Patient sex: M
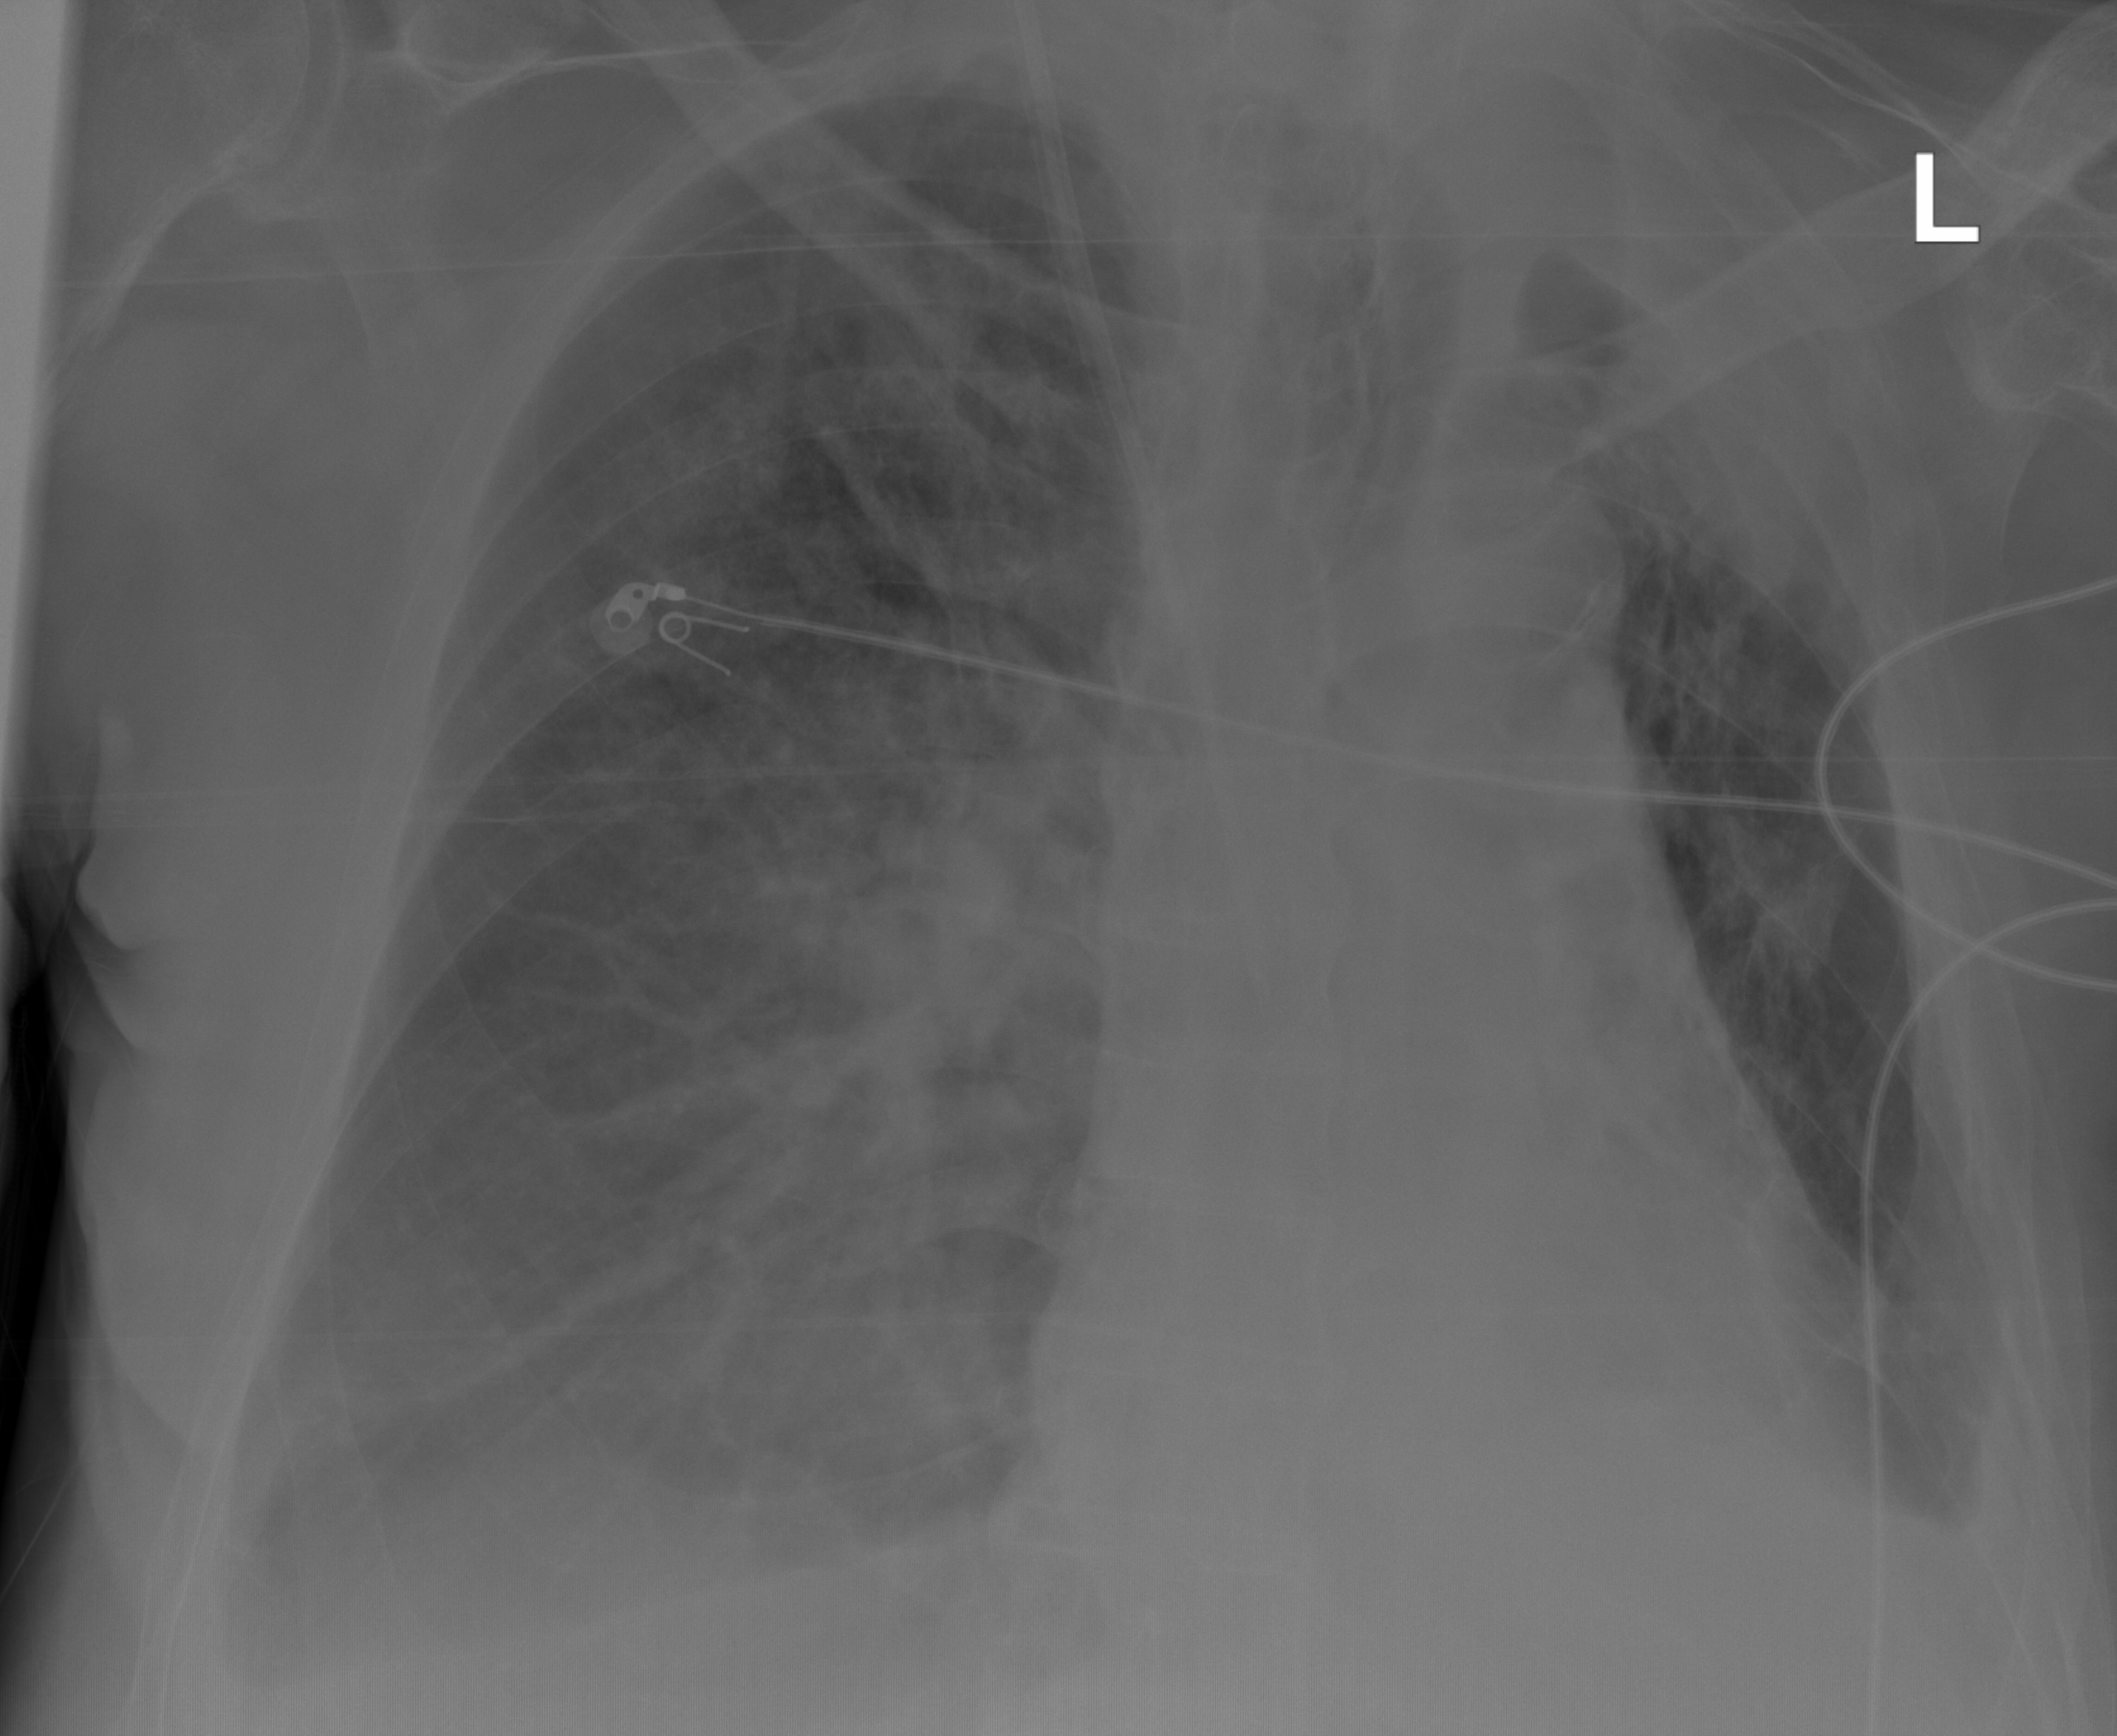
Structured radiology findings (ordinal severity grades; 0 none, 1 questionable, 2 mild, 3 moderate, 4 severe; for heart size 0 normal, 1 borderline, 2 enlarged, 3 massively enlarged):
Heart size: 0
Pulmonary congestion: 0
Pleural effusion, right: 3
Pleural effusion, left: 2
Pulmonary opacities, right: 2
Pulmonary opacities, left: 2
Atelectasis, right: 2
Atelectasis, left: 2